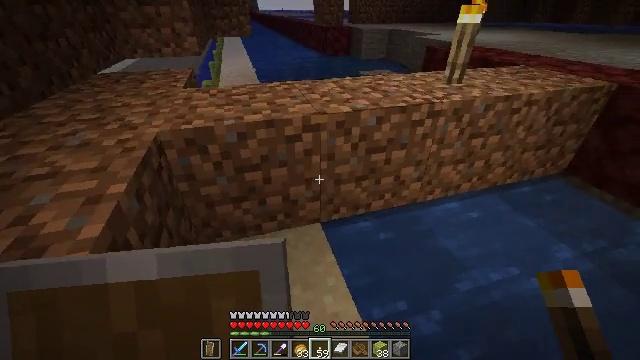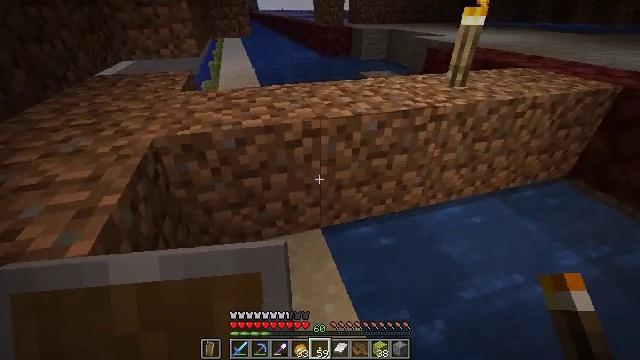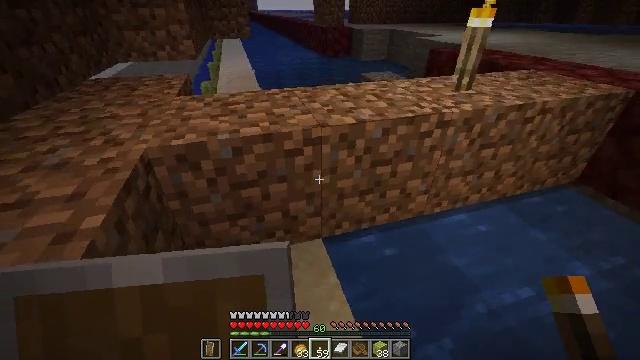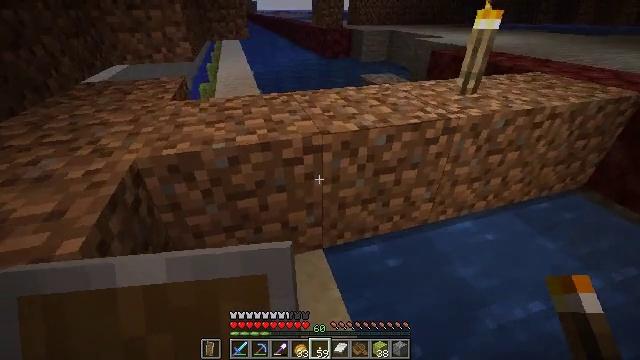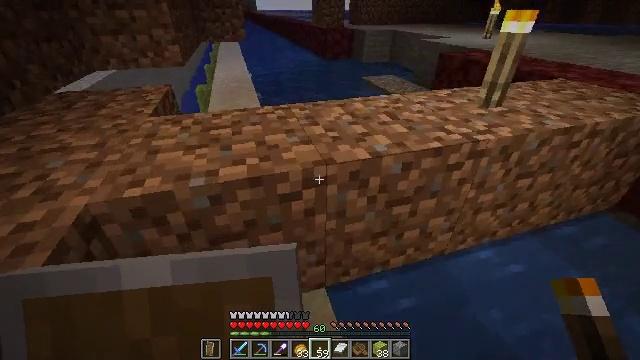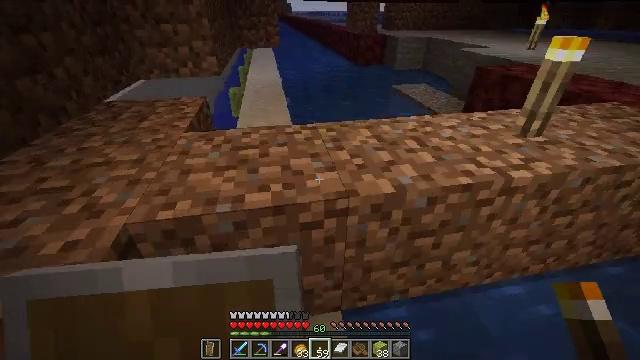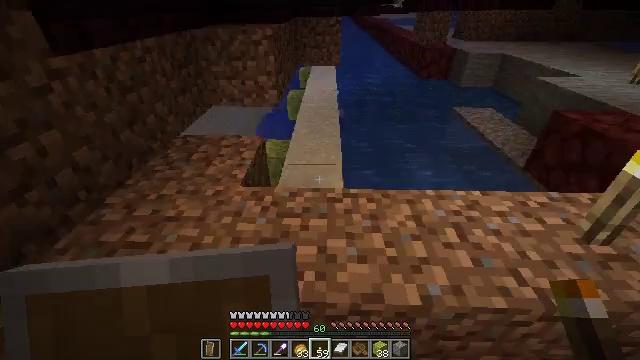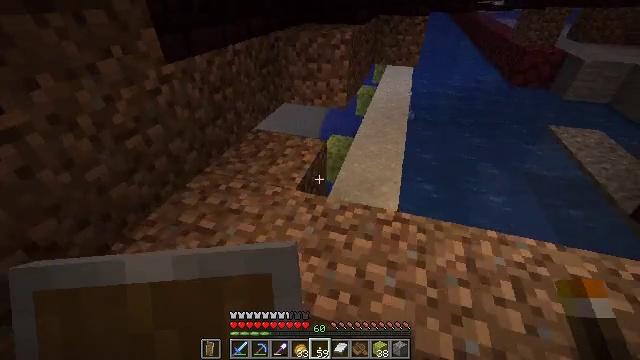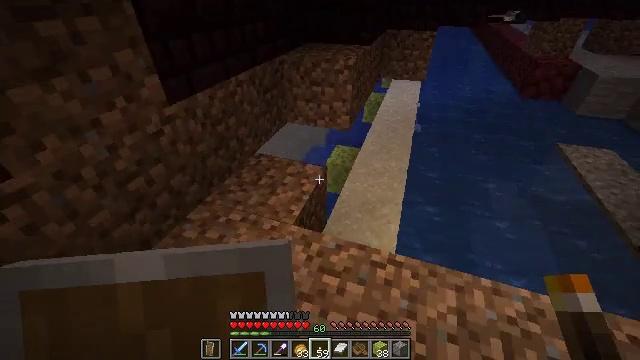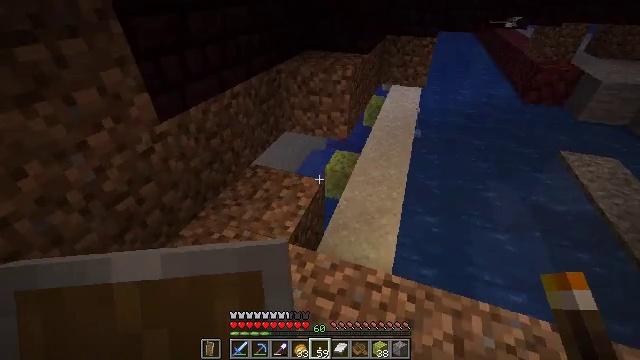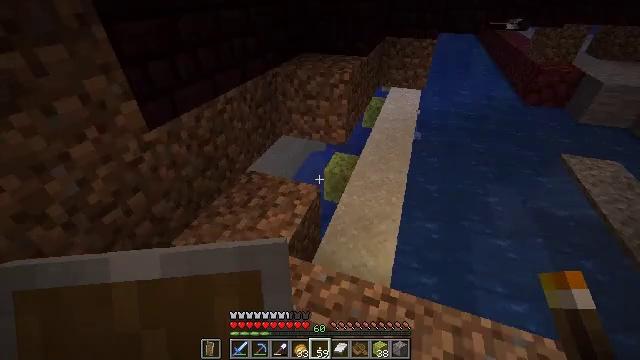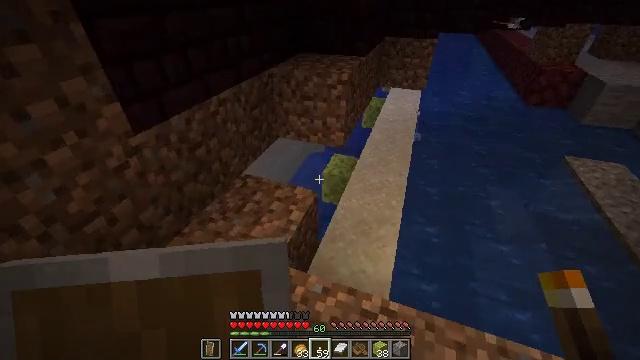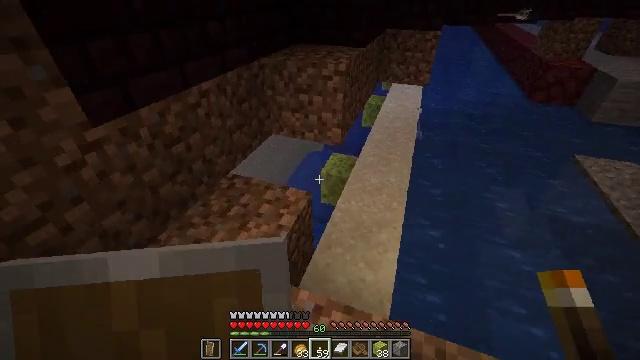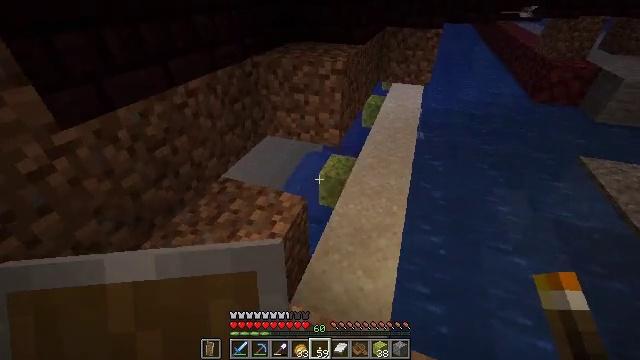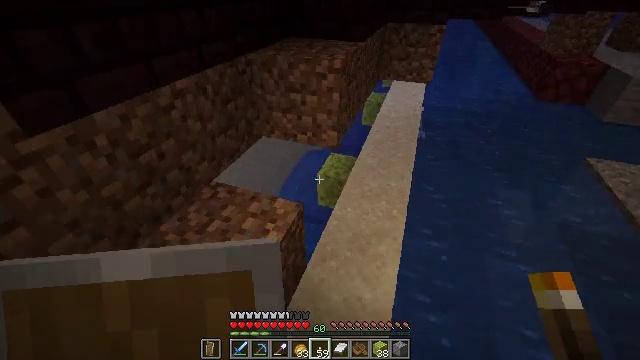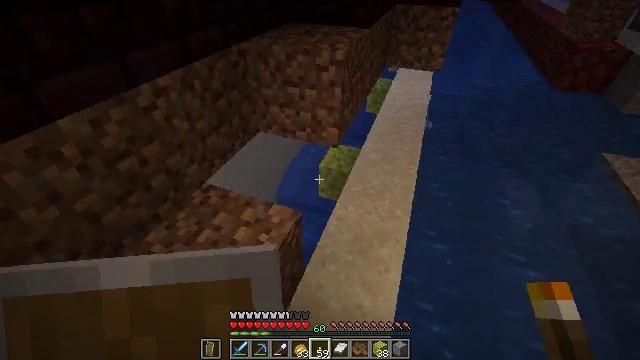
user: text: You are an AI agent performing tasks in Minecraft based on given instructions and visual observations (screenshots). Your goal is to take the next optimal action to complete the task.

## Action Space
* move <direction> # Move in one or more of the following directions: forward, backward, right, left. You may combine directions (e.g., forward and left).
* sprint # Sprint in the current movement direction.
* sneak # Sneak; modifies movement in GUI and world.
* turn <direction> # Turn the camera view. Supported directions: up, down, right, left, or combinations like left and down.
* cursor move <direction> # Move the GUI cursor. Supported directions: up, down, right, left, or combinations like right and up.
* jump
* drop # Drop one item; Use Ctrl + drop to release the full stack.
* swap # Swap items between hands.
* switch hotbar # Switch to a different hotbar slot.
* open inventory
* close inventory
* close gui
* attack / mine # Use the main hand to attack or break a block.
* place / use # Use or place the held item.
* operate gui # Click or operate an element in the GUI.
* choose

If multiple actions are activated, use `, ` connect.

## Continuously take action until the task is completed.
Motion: motion action
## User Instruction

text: Mine the wet sponge underwater.
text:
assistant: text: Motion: move forward
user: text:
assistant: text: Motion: move forward
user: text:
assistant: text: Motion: move forward
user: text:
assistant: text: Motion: move forward
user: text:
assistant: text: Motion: move forward, turn left, jump
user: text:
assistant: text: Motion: move forward, turn left and down, jump
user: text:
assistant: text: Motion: move forward, turn left and down, jump
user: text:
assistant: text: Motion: move forward, turn left, jump
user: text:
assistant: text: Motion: move forward
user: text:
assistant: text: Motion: move forward
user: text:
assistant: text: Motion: move forward
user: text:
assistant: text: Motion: move forward
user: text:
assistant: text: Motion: move forward
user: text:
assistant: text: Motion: move forward
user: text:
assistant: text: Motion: move forward, turn down
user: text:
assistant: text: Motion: move forward and move right, turn left and down
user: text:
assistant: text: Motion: move forward and move right, turn left and down
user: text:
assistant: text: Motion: move forward and move right, turn left and down
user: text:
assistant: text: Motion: move forward and move right, turn left and down
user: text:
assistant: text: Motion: move forward, turn left and down
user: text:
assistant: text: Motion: move forward, turn left and down
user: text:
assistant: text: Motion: turn left
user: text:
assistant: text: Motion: turn left
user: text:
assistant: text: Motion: turn left
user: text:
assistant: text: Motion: turn left
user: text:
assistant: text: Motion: turn left
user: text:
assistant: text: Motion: turn left
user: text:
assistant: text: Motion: turn left
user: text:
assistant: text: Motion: no_op
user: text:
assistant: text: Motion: no_op